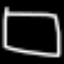
Label: square